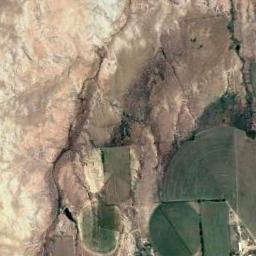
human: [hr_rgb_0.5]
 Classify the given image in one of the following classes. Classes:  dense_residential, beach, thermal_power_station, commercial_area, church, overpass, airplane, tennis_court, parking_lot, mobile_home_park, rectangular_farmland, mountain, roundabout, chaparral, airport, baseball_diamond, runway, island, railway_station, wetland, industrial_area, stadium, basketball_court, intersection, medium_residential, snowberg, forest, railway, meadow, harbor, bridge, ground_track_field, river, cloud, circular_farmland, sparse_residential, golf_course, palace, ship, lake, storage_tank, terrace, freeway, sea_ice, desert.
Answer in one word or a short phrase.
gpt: circular_farmland